Interaction volume radius: 5 \u00c5
Interaction volume height: 15 \u00c5
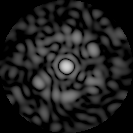
Disorder parameter: 0.8138